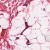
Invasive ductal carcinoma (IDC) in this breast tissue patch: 0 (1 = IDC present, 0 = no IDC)